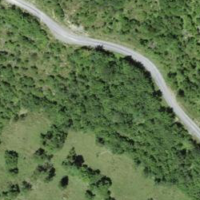
EUNIS habitat code: 32
Species observed at this site:
Platanthera bifolia